Question:
Should I Include the system as an actor in my use case diagram?
I am working on an app which have added a rating for an institute here is the use case diagram I made, should there be a system as an actor in this use case diagram.
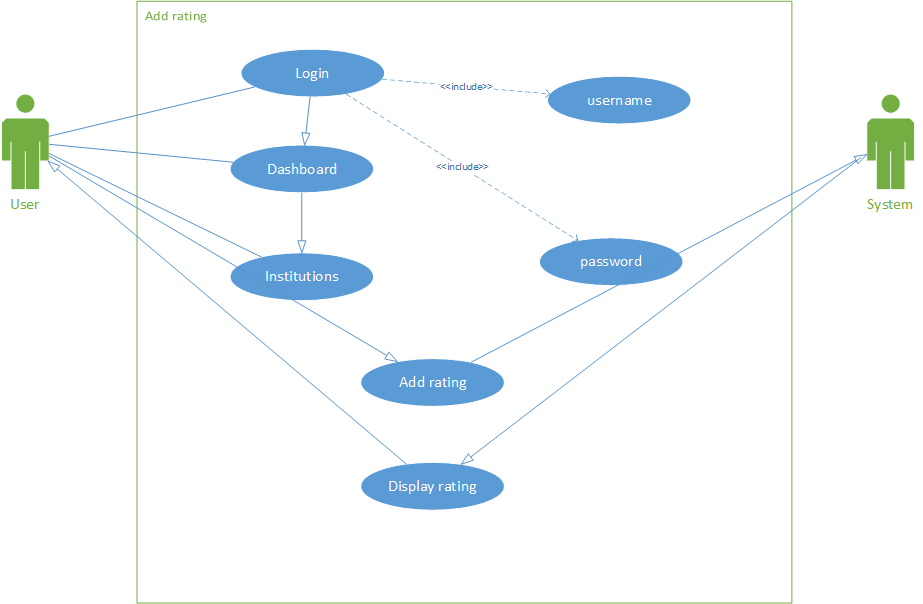
Answer: To indicate the (operating) system as a secondary actor has no plus value, better to not do then.
There are several other problems in your diagram :
- - - -